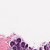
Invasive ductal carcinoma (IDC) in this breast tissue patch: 0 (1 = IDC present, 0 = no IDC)